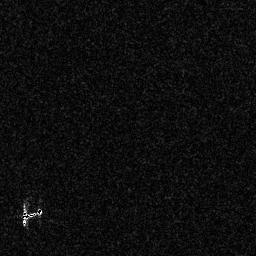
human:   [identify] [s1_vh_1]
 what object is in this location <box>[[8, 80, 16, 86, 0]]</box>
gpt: <ref>1 small ship at the bottom left</ref>